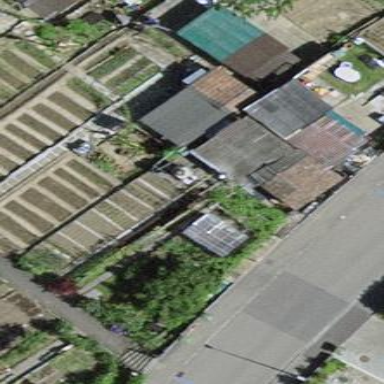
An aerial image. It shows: Allotment house.